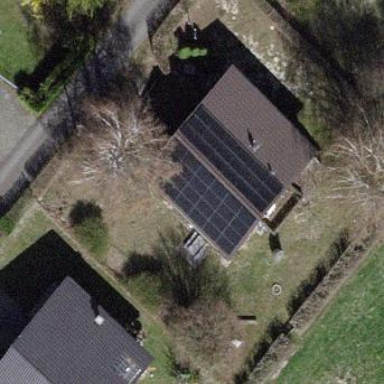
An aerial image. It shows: Solar power generator utilizing photovoltaic technology with solar photovoltaic panels.